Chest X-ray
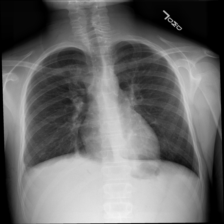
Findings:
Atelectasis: negative
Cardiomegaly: negative
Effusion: positive
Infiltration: negative
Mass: negative
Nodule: negative
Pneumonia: negative
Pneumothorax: negative
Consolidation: negative
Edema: negative
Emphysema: negative
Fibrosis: negative
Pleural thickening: negative
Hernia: negative